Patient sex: M
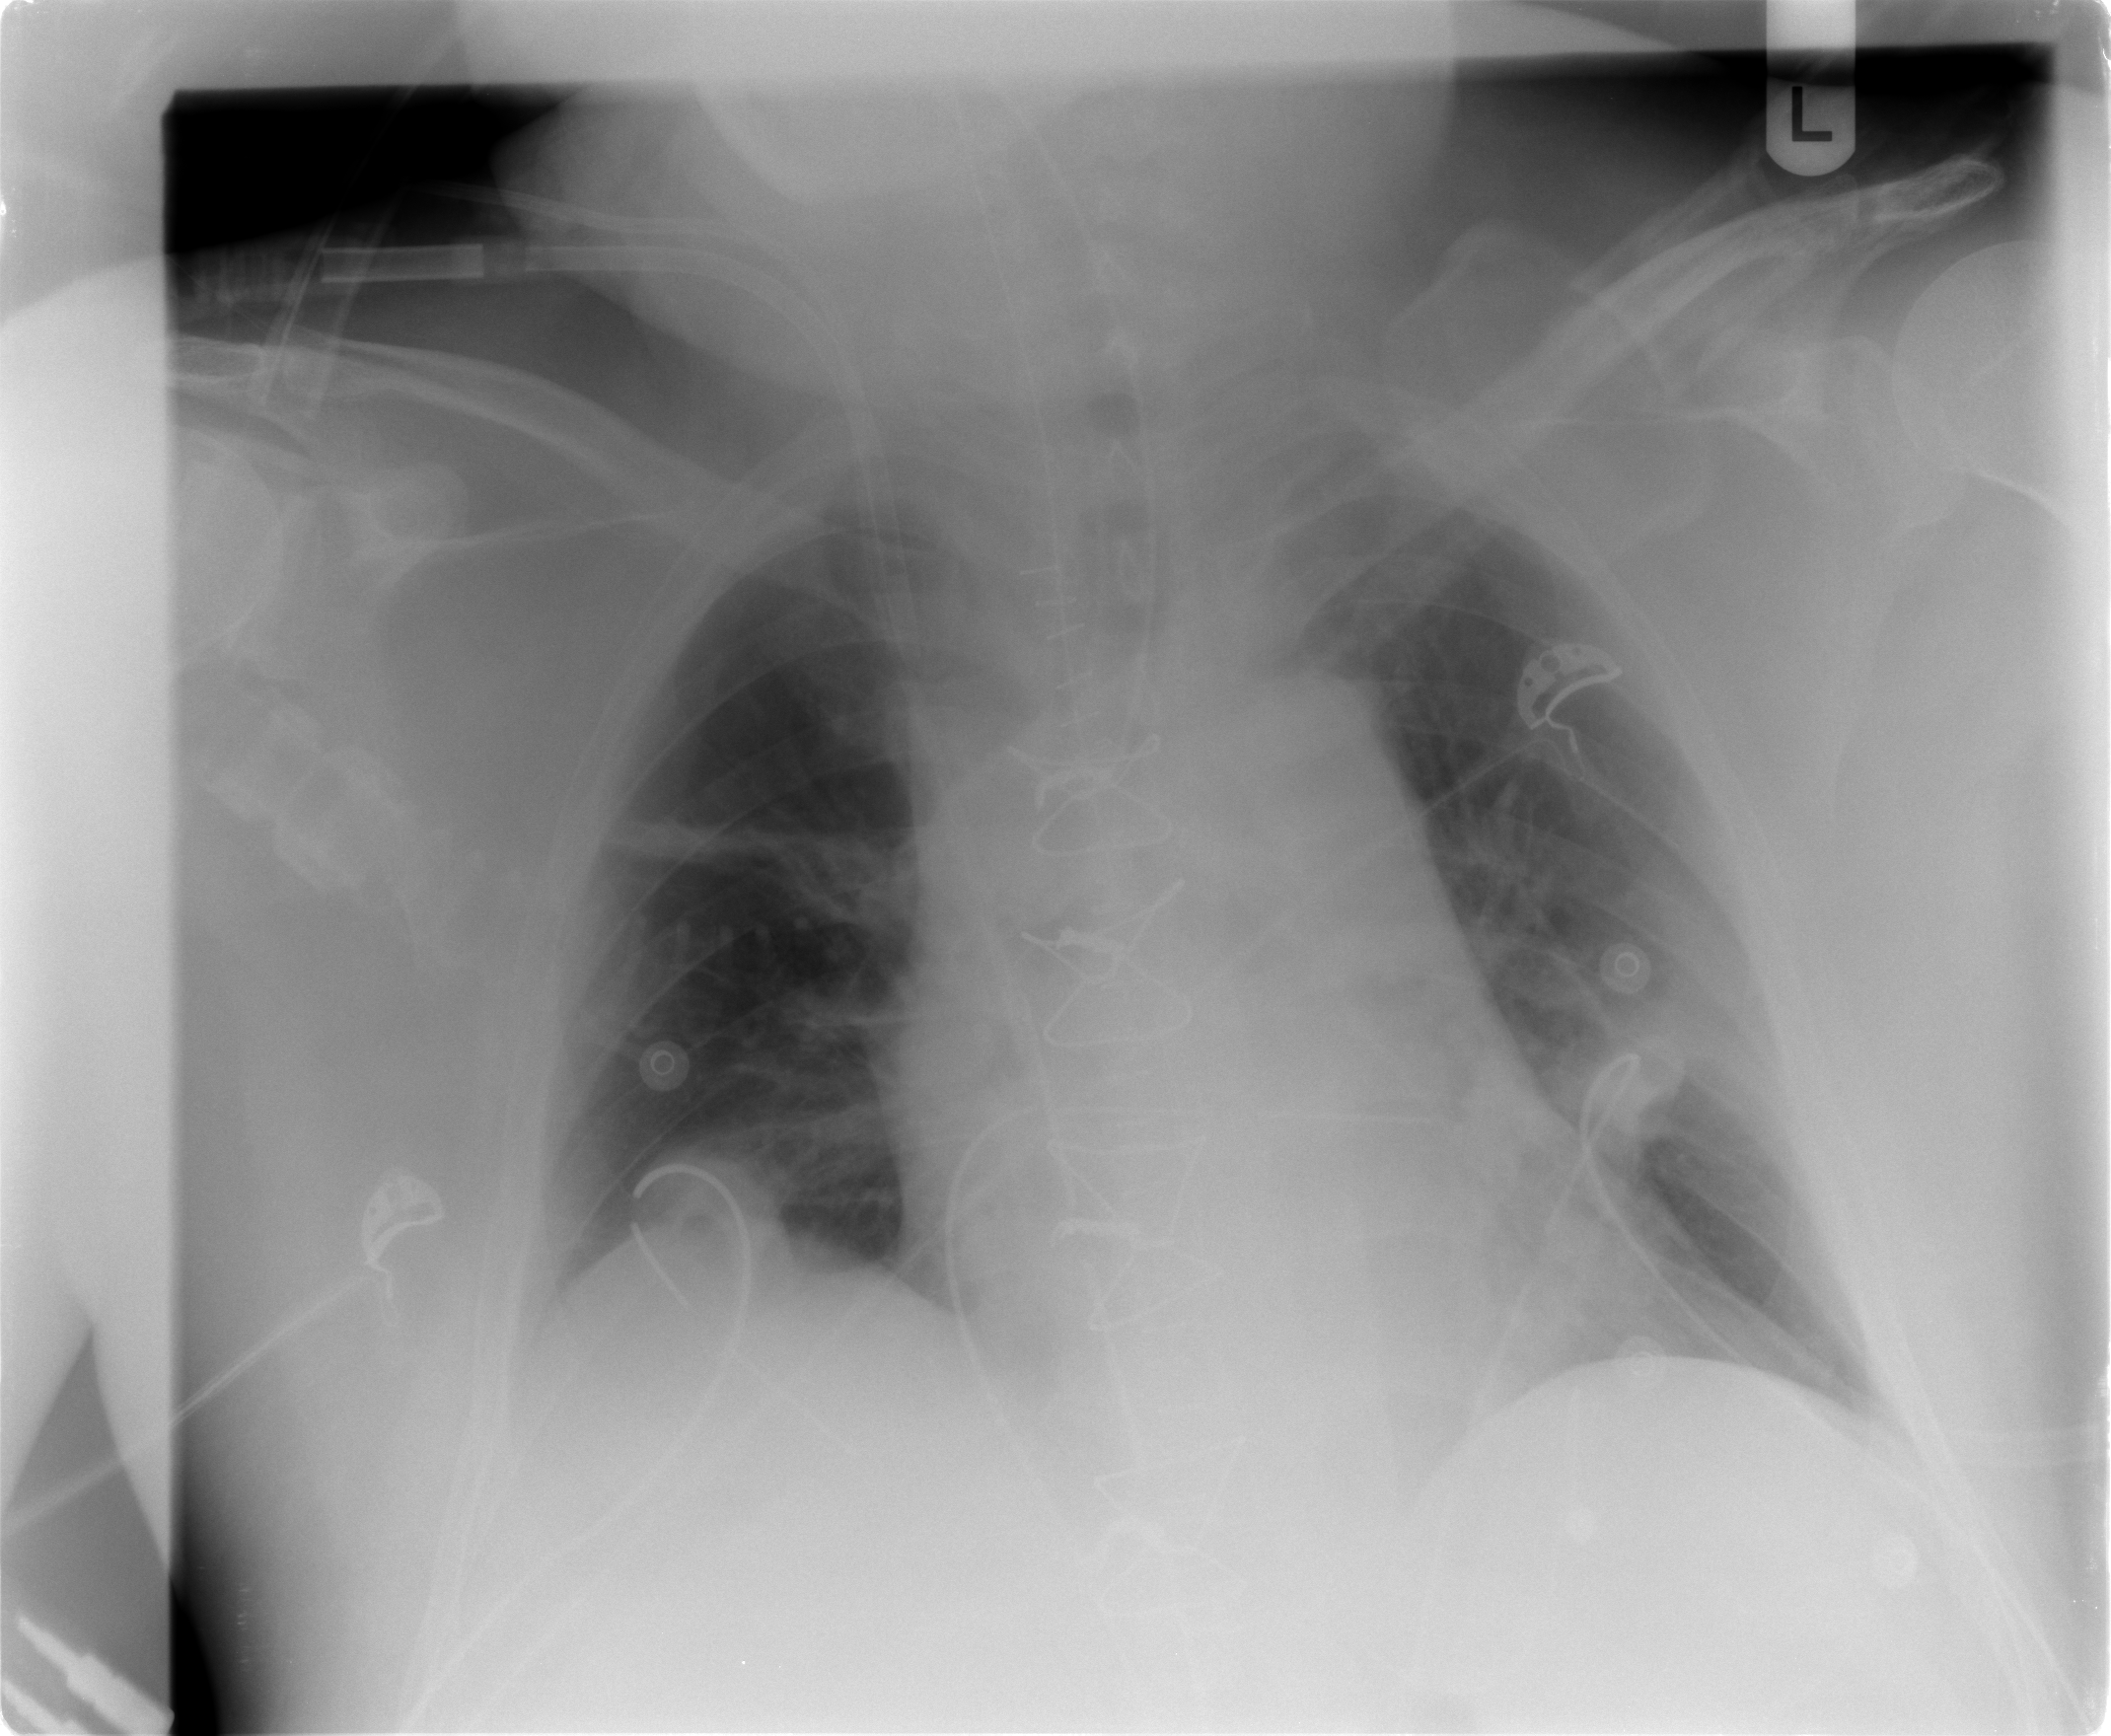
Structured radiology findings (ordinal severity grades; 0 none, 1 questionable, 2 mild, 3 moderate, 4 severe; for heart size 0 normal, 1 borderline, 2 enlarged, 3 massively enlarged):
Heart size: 0
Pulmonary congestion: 0
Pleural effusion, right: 0
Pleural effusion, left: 0
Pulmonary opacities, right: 0
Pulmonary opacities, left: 0
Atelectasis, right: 2
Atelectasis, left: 2